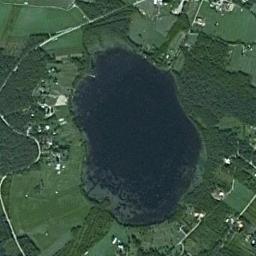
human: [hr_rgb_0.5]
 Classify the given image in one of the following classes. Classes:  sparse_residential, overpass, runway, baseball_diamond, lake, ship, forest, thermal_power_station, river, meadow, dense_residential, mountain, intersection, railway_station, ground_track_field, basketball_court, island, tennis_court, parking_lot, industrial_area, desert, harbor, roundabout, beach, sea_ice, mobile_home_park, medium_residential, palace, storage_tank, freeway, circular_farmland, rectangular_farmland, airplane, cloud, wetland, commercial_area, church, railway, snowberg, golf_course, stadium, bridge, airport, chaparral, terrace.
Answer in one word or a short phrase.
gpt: lake